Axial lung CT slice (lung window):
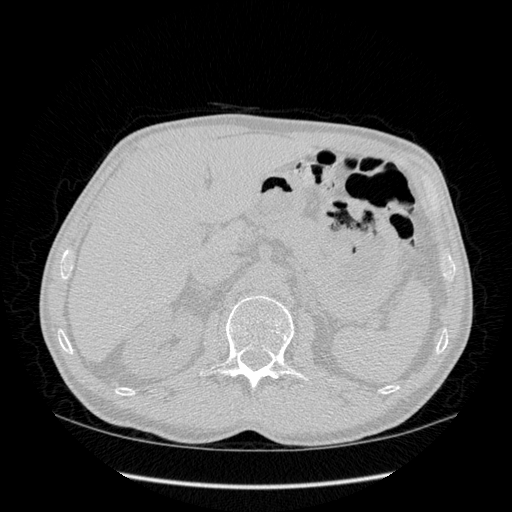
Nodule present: no